Field crop: tomato
Growth stage: 1
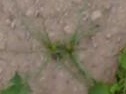
Species: cyperus